Interaction volume radius: 5 \u00c5
Interaction volume height: 20 \u00c5
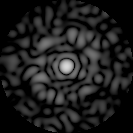
Disorder parameter: 0.7897